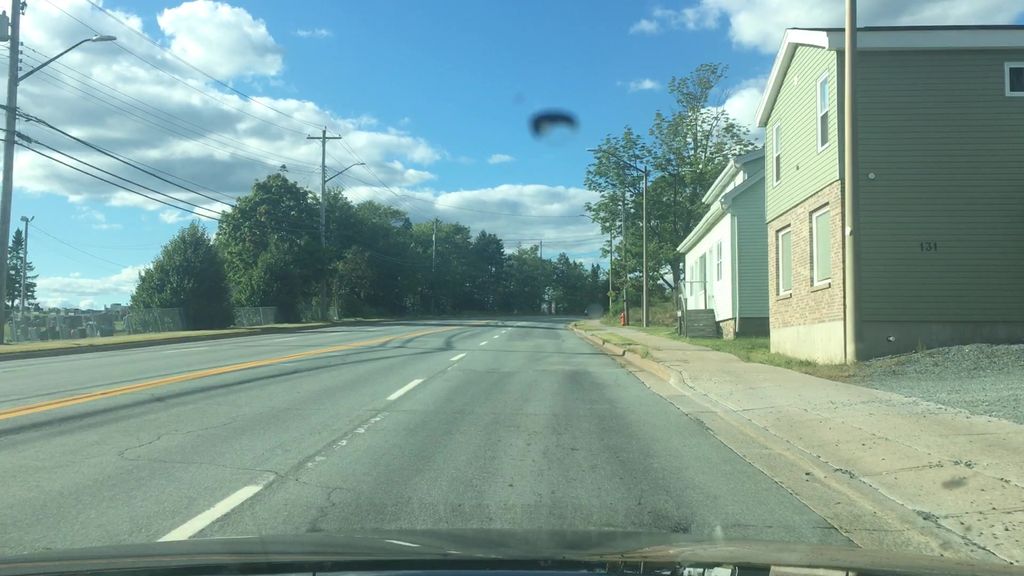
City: halifax